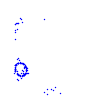
Particle: kaon